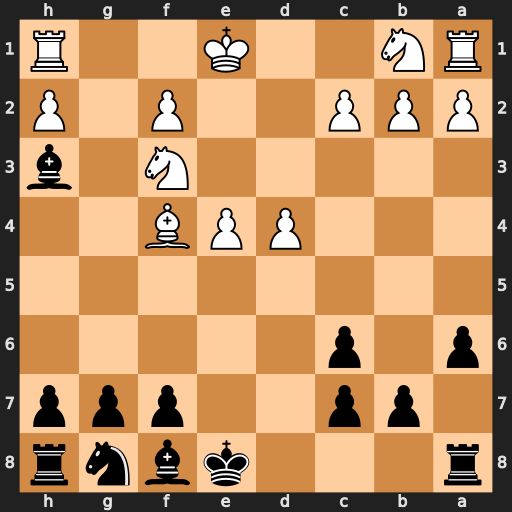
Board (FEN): r3kbnr/1pp2ppp/p1p5/8/3PPB2/5N1b/PPP2P1P/RN2K2R
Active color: b
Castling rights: KQkq
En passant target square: -
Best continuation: Bg2 Rg1 Bxf3